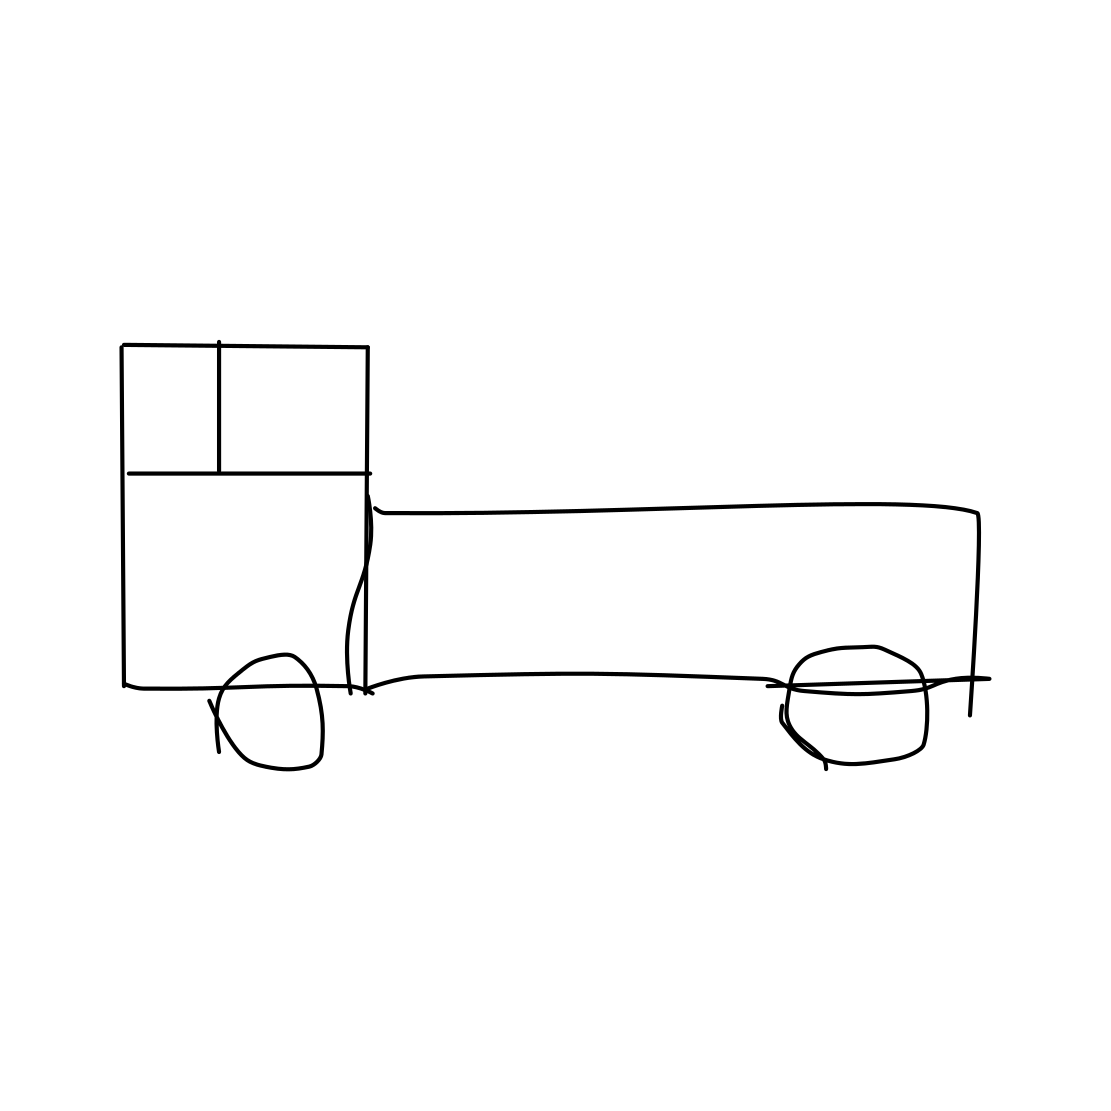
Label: truck